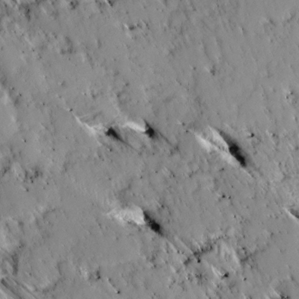
Label: non_frost